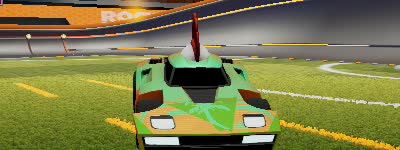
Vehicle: breakout